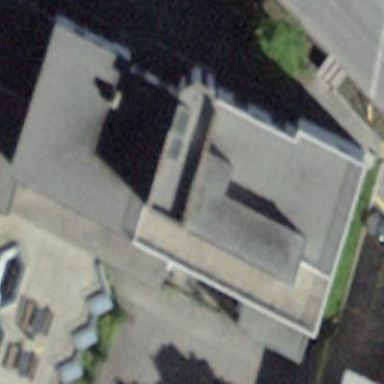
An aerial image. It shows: Building.